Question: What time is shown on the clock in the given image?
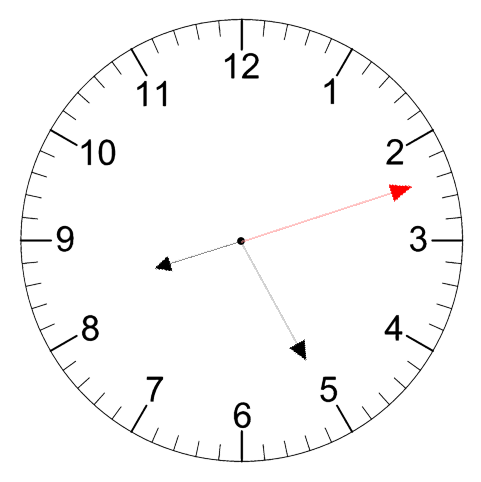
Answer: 08:25:12